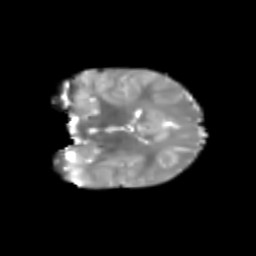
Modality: T2w
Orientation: coronal
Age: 6
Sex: male
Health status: healthy